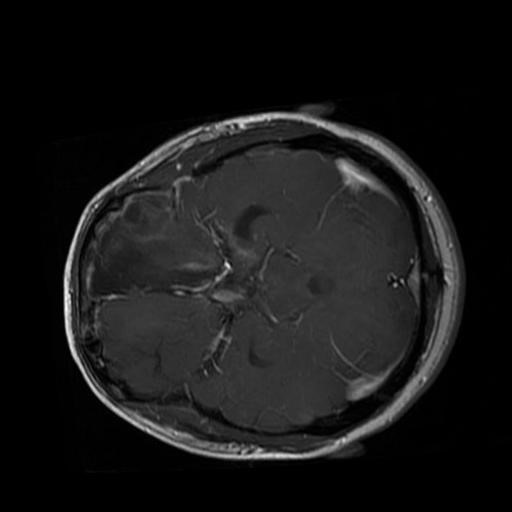
Label: brain_glioma